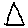
Label: triangle